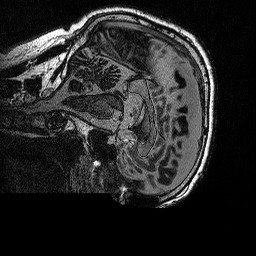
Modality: MP2RAGE
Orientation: sagittal
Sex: male
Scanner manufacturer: siemens
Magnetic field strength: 3 T
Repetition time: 5 s
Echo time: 0.00292 s